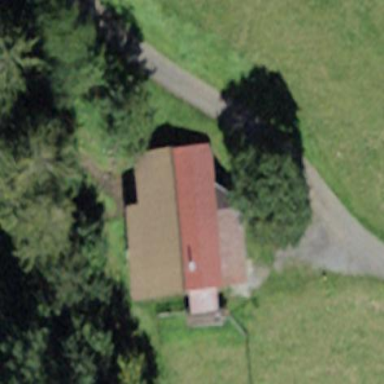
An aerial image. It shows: Cabin.